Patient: sex F, age 52
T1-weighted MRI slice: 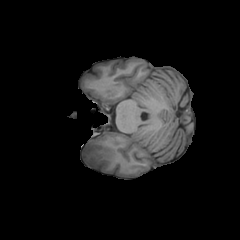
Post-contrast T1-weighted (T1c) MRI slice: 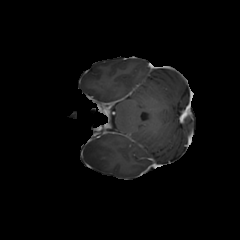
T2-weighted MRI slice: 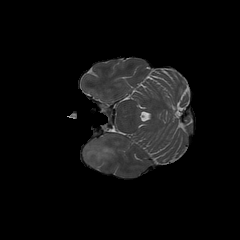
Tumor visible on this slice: yes
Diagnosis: Glioblastoma, IDH-wildtype
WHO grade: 4